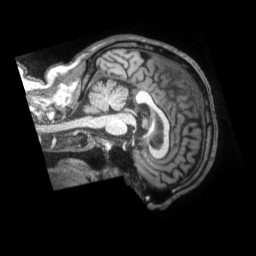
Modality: T1w
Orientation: sagittal
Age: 66
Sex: male